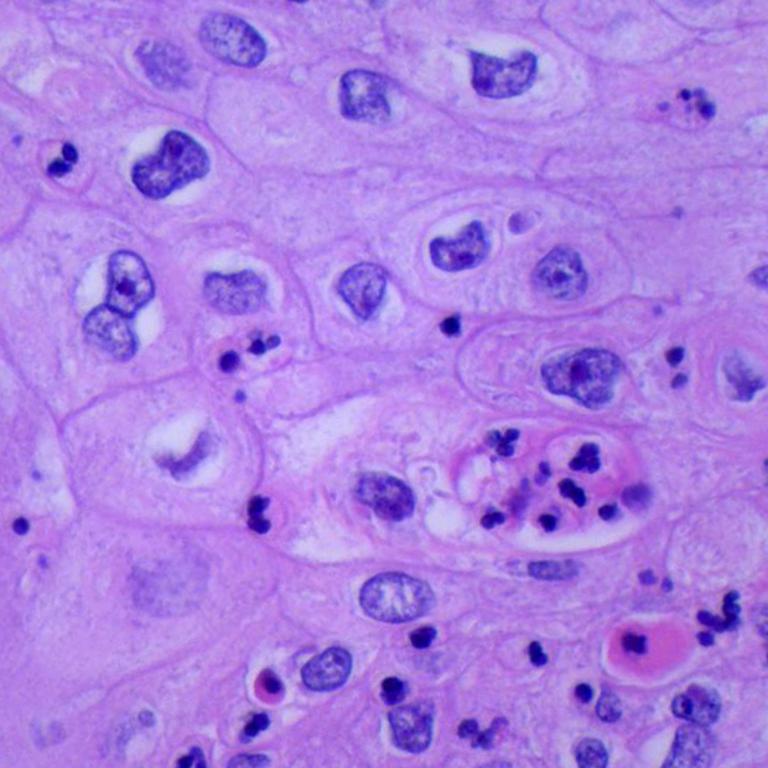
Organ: lung
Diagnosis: squamous carcinomas